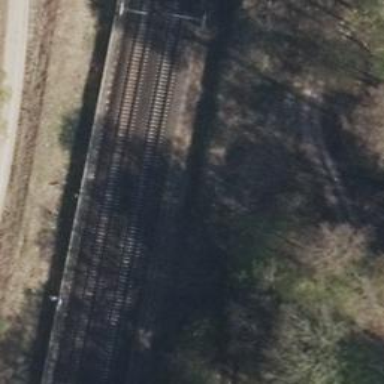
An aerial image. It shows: Railway signal.